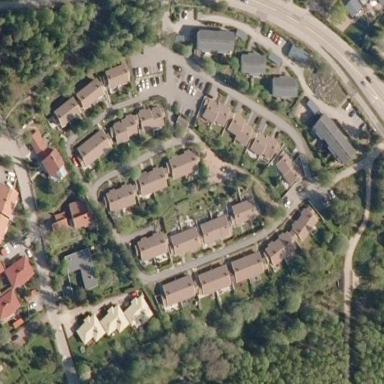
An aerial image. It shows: Residential area.